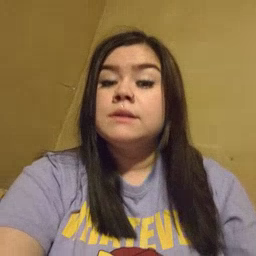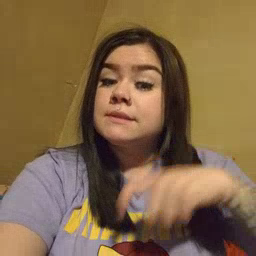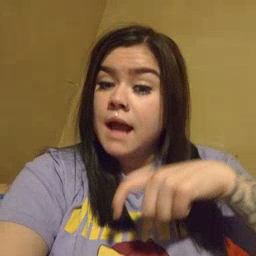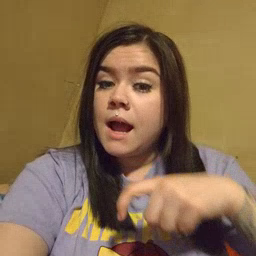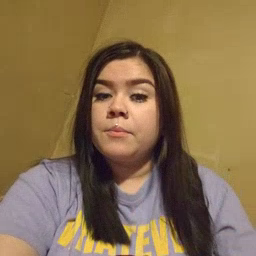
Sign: time